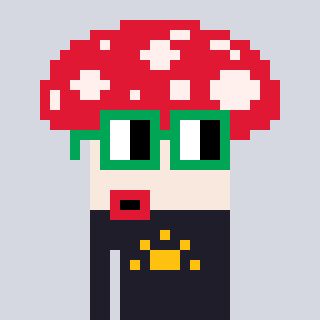
a pixel art character with square green glasses, a mushroom-shaped head and a grayscale-colored body on a cool background